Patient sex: F
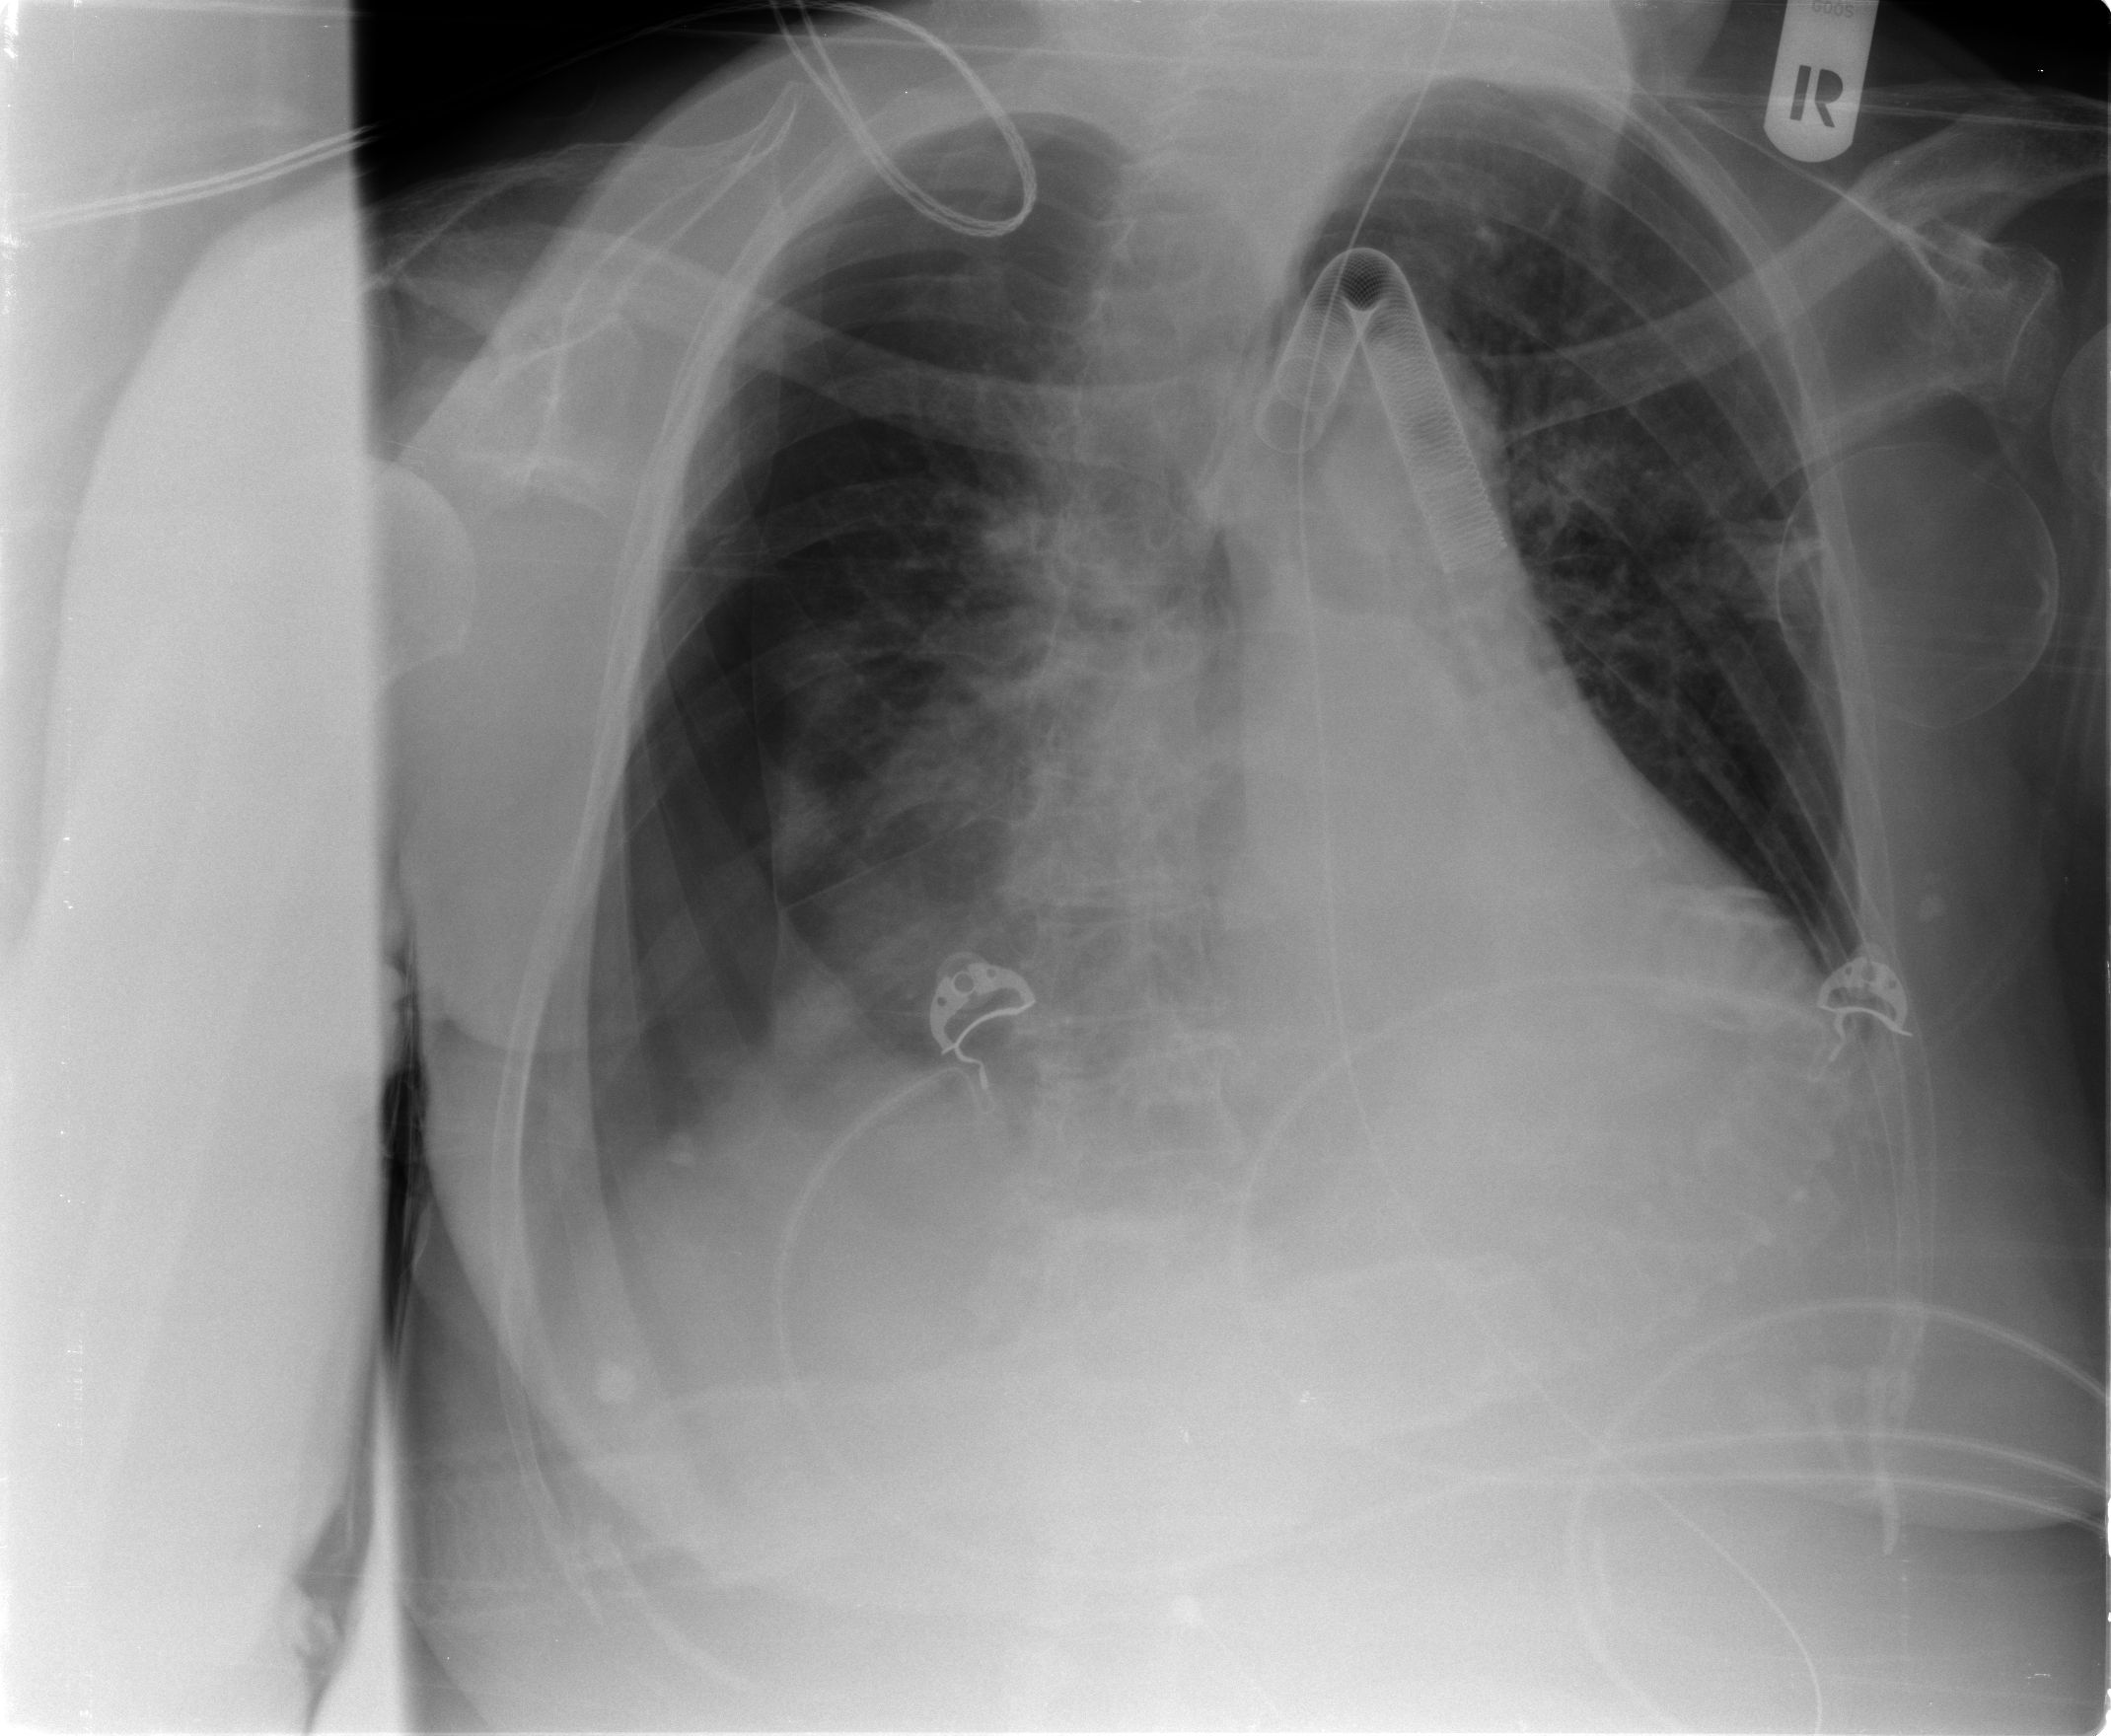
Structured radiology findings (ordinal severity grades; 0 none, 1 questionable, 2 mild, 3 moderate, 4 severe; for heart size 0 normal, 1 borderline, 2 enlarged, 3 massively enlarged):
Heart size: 0
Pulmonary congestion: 0
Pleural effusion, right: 2
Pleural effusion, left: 2
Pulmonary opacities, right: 1
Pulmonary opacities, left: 0
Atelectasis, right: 2
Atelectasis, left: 3